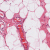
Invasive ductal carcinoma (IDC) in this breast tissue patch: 0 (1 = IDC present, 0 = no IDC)